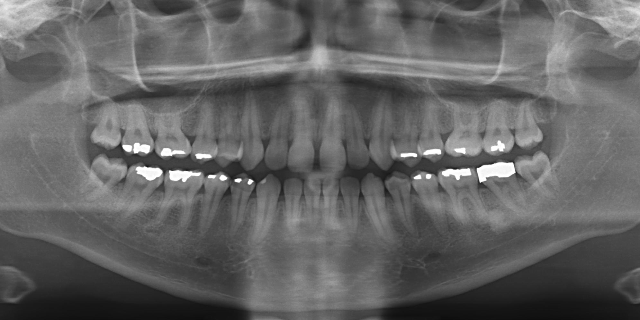
adult